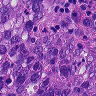
Metastatic tissue present: yes